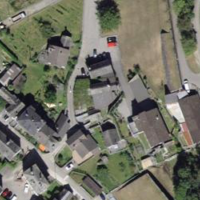
EUNIS habitat code: 54
Species observed at this site:
Juglans regia